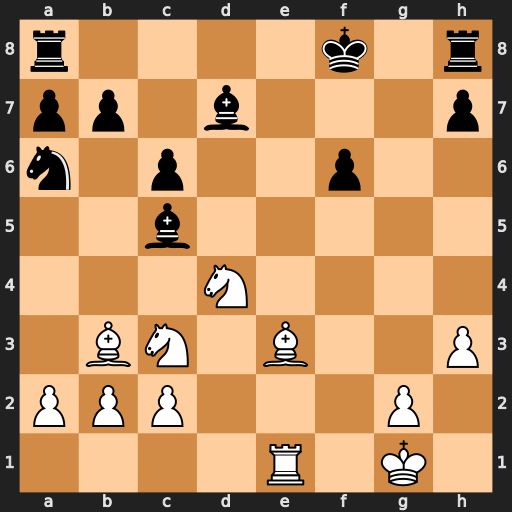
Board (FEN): r4k1r/pp1b3p/n1p2p2/2b5/3N4/1BN1B2P/PPP3P1/4R1K1
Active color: w
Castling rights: -
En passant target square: -
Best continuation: Bh6#